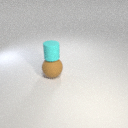
small cyan rubber cylinder above large brown rubber sphere